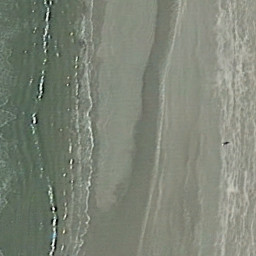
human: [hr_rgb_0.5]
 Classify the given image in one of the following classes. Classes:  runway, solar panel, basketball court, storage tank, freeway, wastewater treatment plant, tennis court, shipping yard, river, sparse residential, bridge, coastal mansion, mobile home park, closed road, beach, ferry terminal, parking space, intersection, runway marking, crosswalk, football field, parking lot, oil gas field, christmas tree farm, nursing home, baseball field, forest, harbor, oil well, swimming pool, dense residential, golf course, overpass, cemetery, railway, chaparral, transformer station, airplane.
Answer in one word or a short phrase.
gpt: beach